Question: I want to use VBA for load more results in the below link:
<URL>
First load of the page shows me only half of the total results, but I want to load all the data from the page.
I think somehow I must click the "Show more matches" link, but I don't know how to do this.
Could anyone help me with any idea?
If I have much more games to load and after the first click on the load more games will still be games hidden, how can I see all the games?
The source code of the link is:
'''
<a href="#" onclick="loadMoreGames(); return false;">Show more matches</a>
'''
Below you could find a screen shoot of the link:

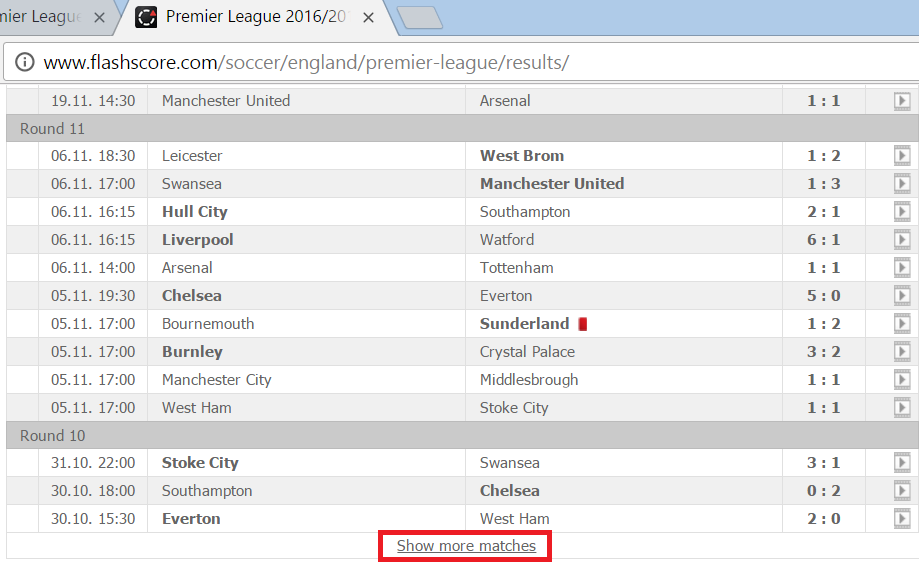
Answer: You can see the function name 'loadMoreGames()' assigned to 'onclick' event in the anchor node '<a href="#" onclick="loadMoreGames(); return false;">Show more matches</a>', so you may just call that function instead of 'click()' and loop to wait until loading completed as @RyszardJedraszyk commented:
'''
Sub Test()
With CreateObject("InternetExplorer.Application")
.Visible = True
.Navigate "http://www.flashscore.com/soccer/england/premier-league/results/"
Do: DoEvents: Loop While .Busy Or .readyState <> 4
Do: DoEvents: Loop While .Document.readyState <> "complete"
.Document.parentWindow.execScript "loadMoreGames();"
Do: DoEvents: Loop While .Document.getElementById("preload").Style.display = "none"
End With
End Sub
'''